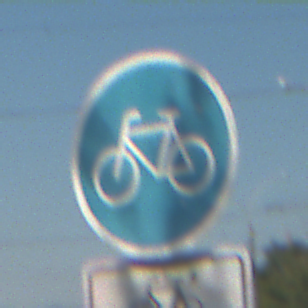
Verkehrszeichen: Radweg
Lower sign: EinspurigeFahrzeugeFrei6
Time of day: Midday
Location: Outdoor (Urban)
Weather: Clear
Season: NotSpecified
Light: Natural